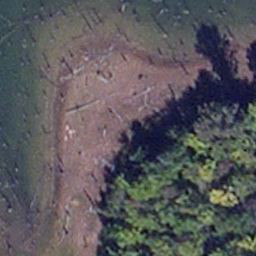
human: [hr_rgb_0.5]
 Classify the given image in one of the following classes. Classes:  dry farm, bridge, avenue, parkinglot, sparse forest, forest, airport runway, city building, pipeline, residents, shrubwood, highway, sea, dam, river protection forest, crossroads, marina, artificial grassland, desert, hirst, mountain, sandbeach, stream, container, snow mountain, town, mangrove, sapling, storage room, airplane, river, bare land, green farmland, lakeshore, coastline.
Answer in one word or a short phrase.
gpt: lakeshore